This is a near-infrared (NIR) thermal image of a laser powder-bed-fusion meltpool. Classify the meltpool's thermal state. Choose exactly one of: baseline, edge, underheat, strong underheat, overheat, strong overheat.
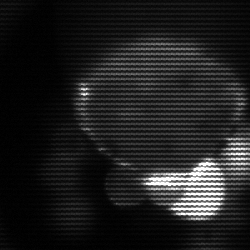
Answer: edge